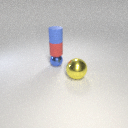
small blue metal sphere below small blue rubber cylinder